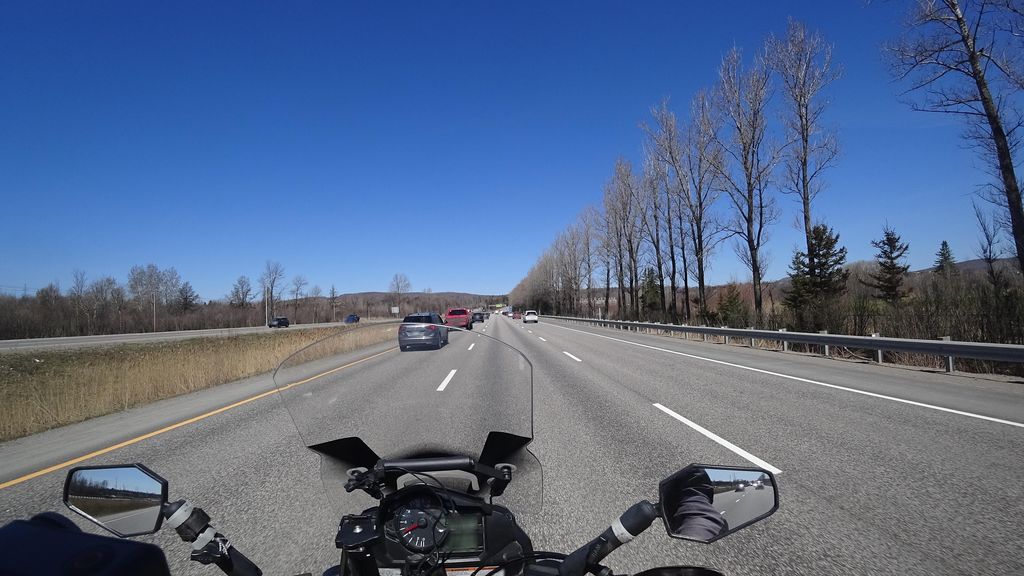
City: quebec_city